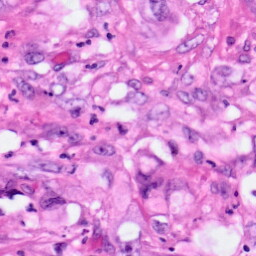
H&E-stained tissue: Pancreatic